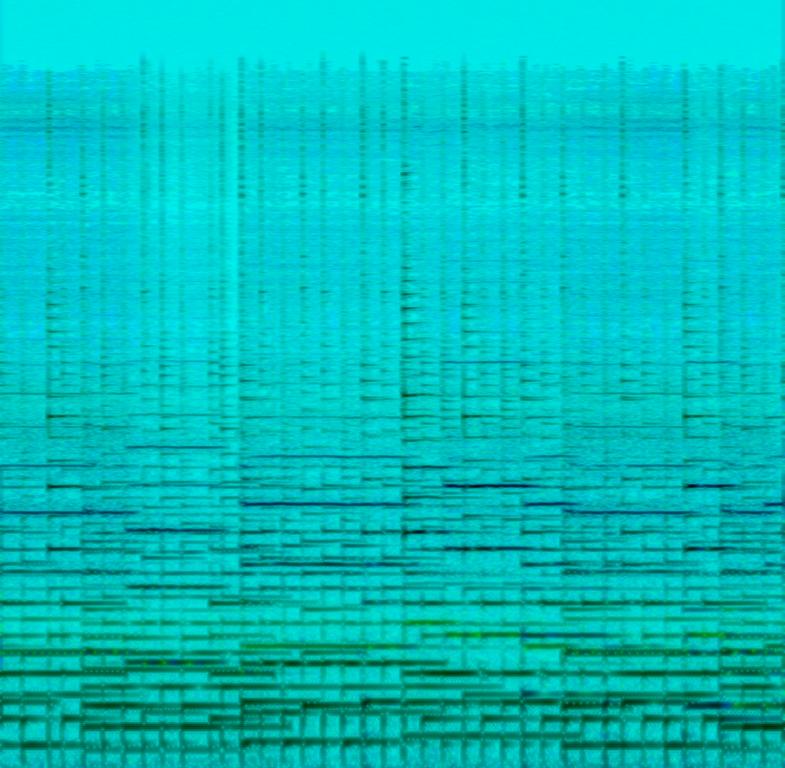
An acoustic guitar is finger-picking a tremolo melody along with a flute playing a melody on top. This song may be playing in an adventure  video-game.